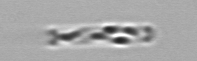
Label: Cerataulina_pelagica